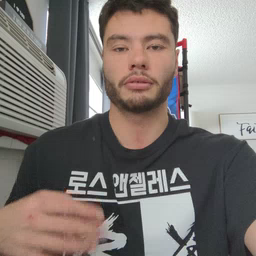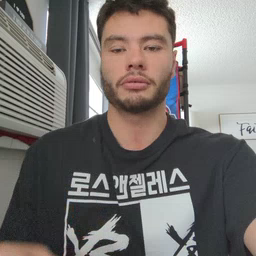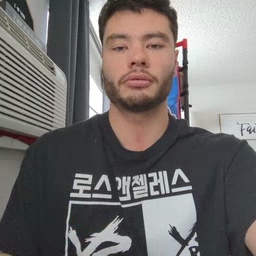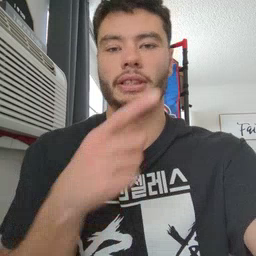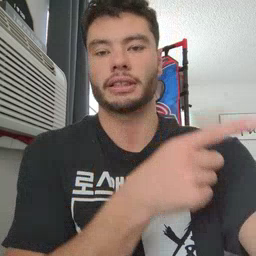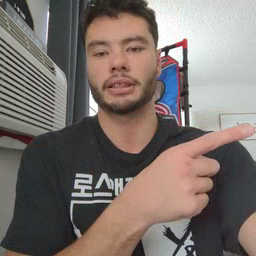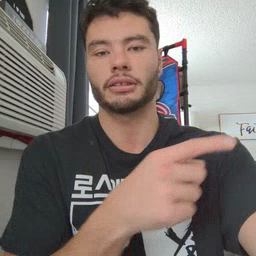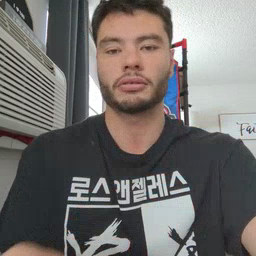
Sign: hesheit